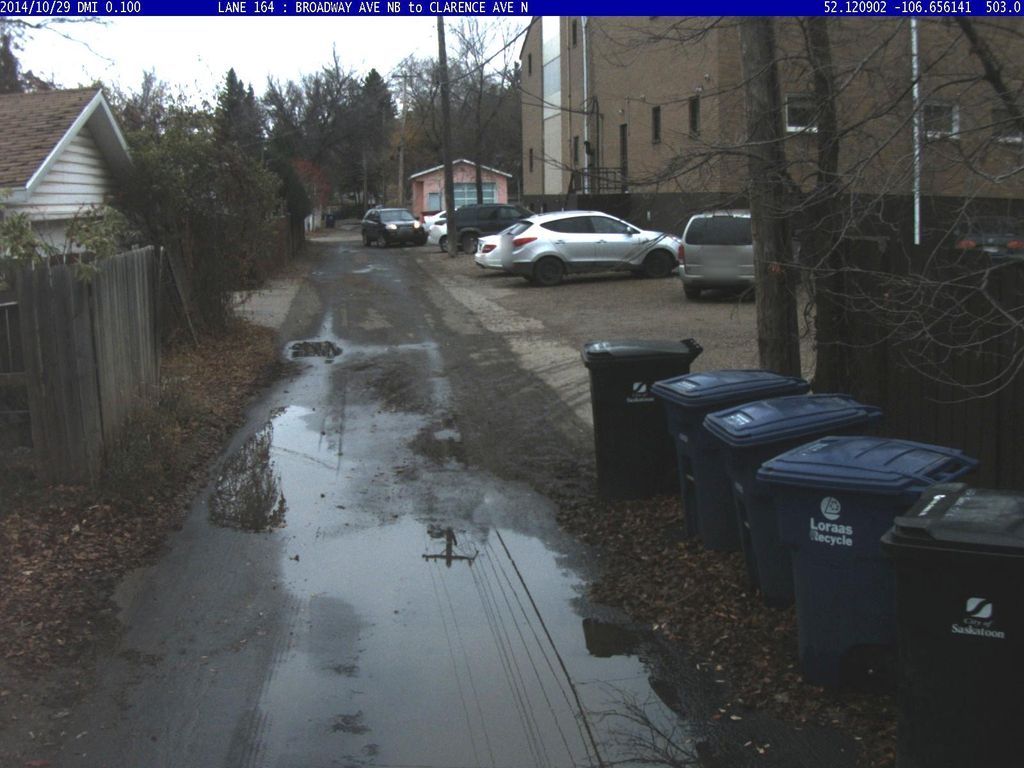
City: saskatoon